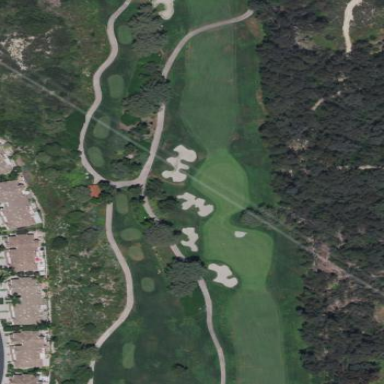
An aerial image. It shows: Golf fairway surrounded by grass.